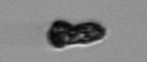
Label: Euglena